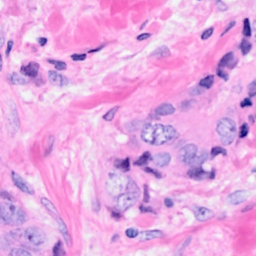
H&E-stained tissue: Breast